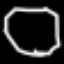
Label: octagon